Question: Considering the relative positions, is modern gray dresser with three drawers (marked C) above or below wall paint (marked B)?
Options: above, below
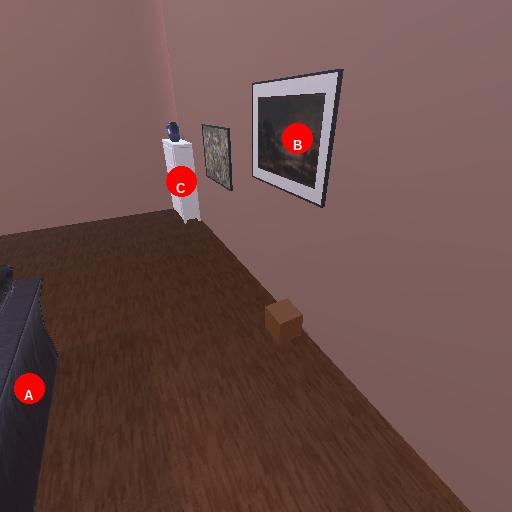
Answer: above